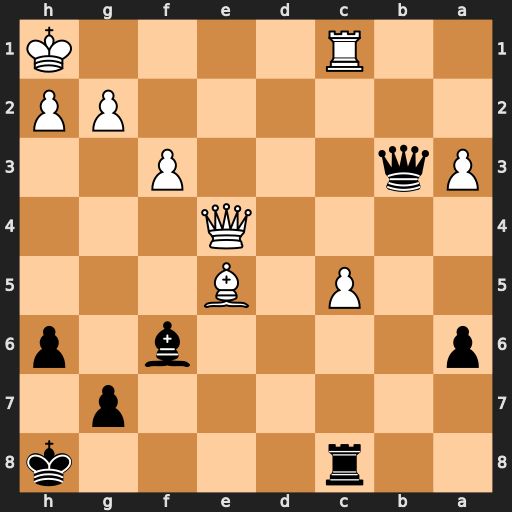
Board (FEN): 2r4k/6p1/p4b1p/2P1B3/4Q3/Pq3P2/6PP/2R4K
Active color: b
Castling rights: -
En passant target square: -
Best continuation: Rxc5 Rb1 Bxe5